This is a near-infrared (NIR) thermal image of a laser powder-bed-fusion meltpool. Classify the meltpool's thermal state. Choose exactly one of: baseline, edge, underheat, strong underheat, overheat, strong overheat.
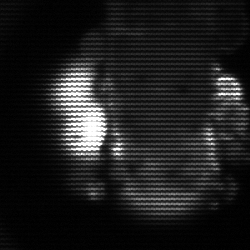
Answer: strong underheat